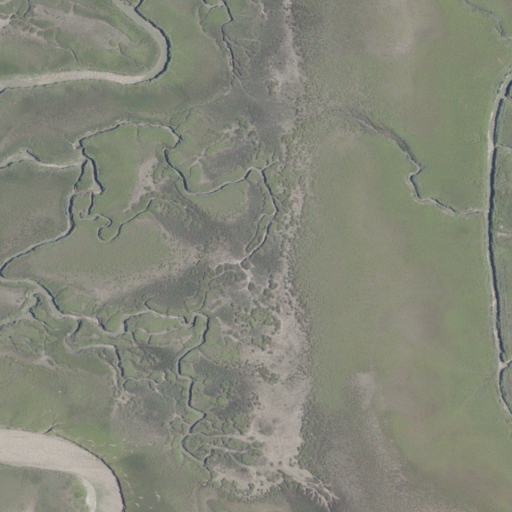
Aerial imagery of island in South Carolina named Capers Island containing herbaceous wetlands and open water